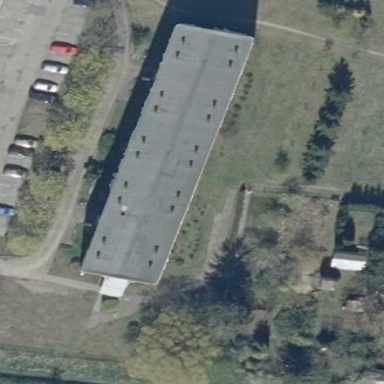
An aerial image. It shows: Flat-roofed apartment building.